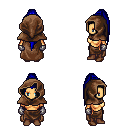
a pixel art fantasy rpg character, female body template, human, tanned skin, brown cape, robe skirt, blue extra-long topknot hairstyle, cloth hood, metal gloves, brown shoes, four views (front, back, left, right), 2x2 character sprite sheet, small pixel art, hard edges, no anti-aliasing